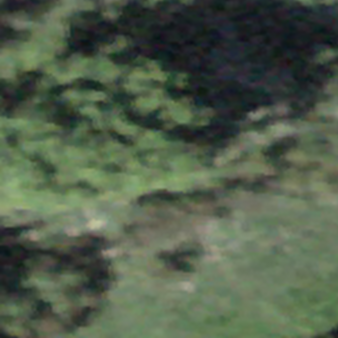
Label: other